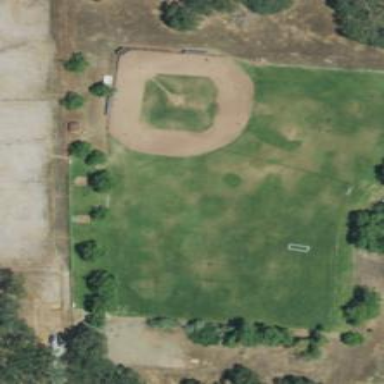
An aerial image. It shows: Park with softball field.